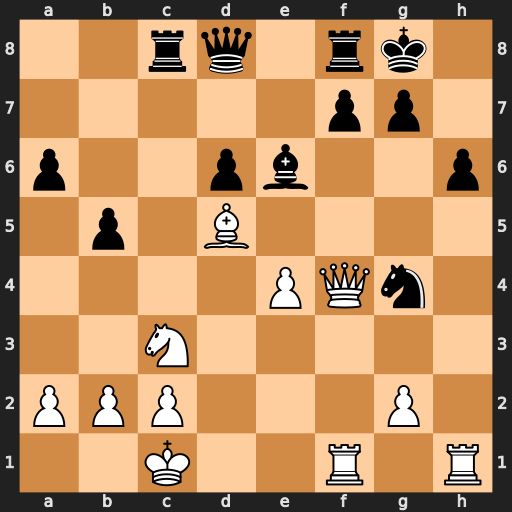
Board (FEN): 2rq1rk1/5pp1/p2pb2p/1p1B4/4PQn1/2N5/PPP3P1/2K2R1R
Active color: w
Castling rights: -
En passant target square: -
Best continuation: Bxe6 fxe6 Qxg4 Qg5+ Qxg5